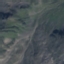
Land use / land cover class: HerbaceousVegetation